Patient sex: M
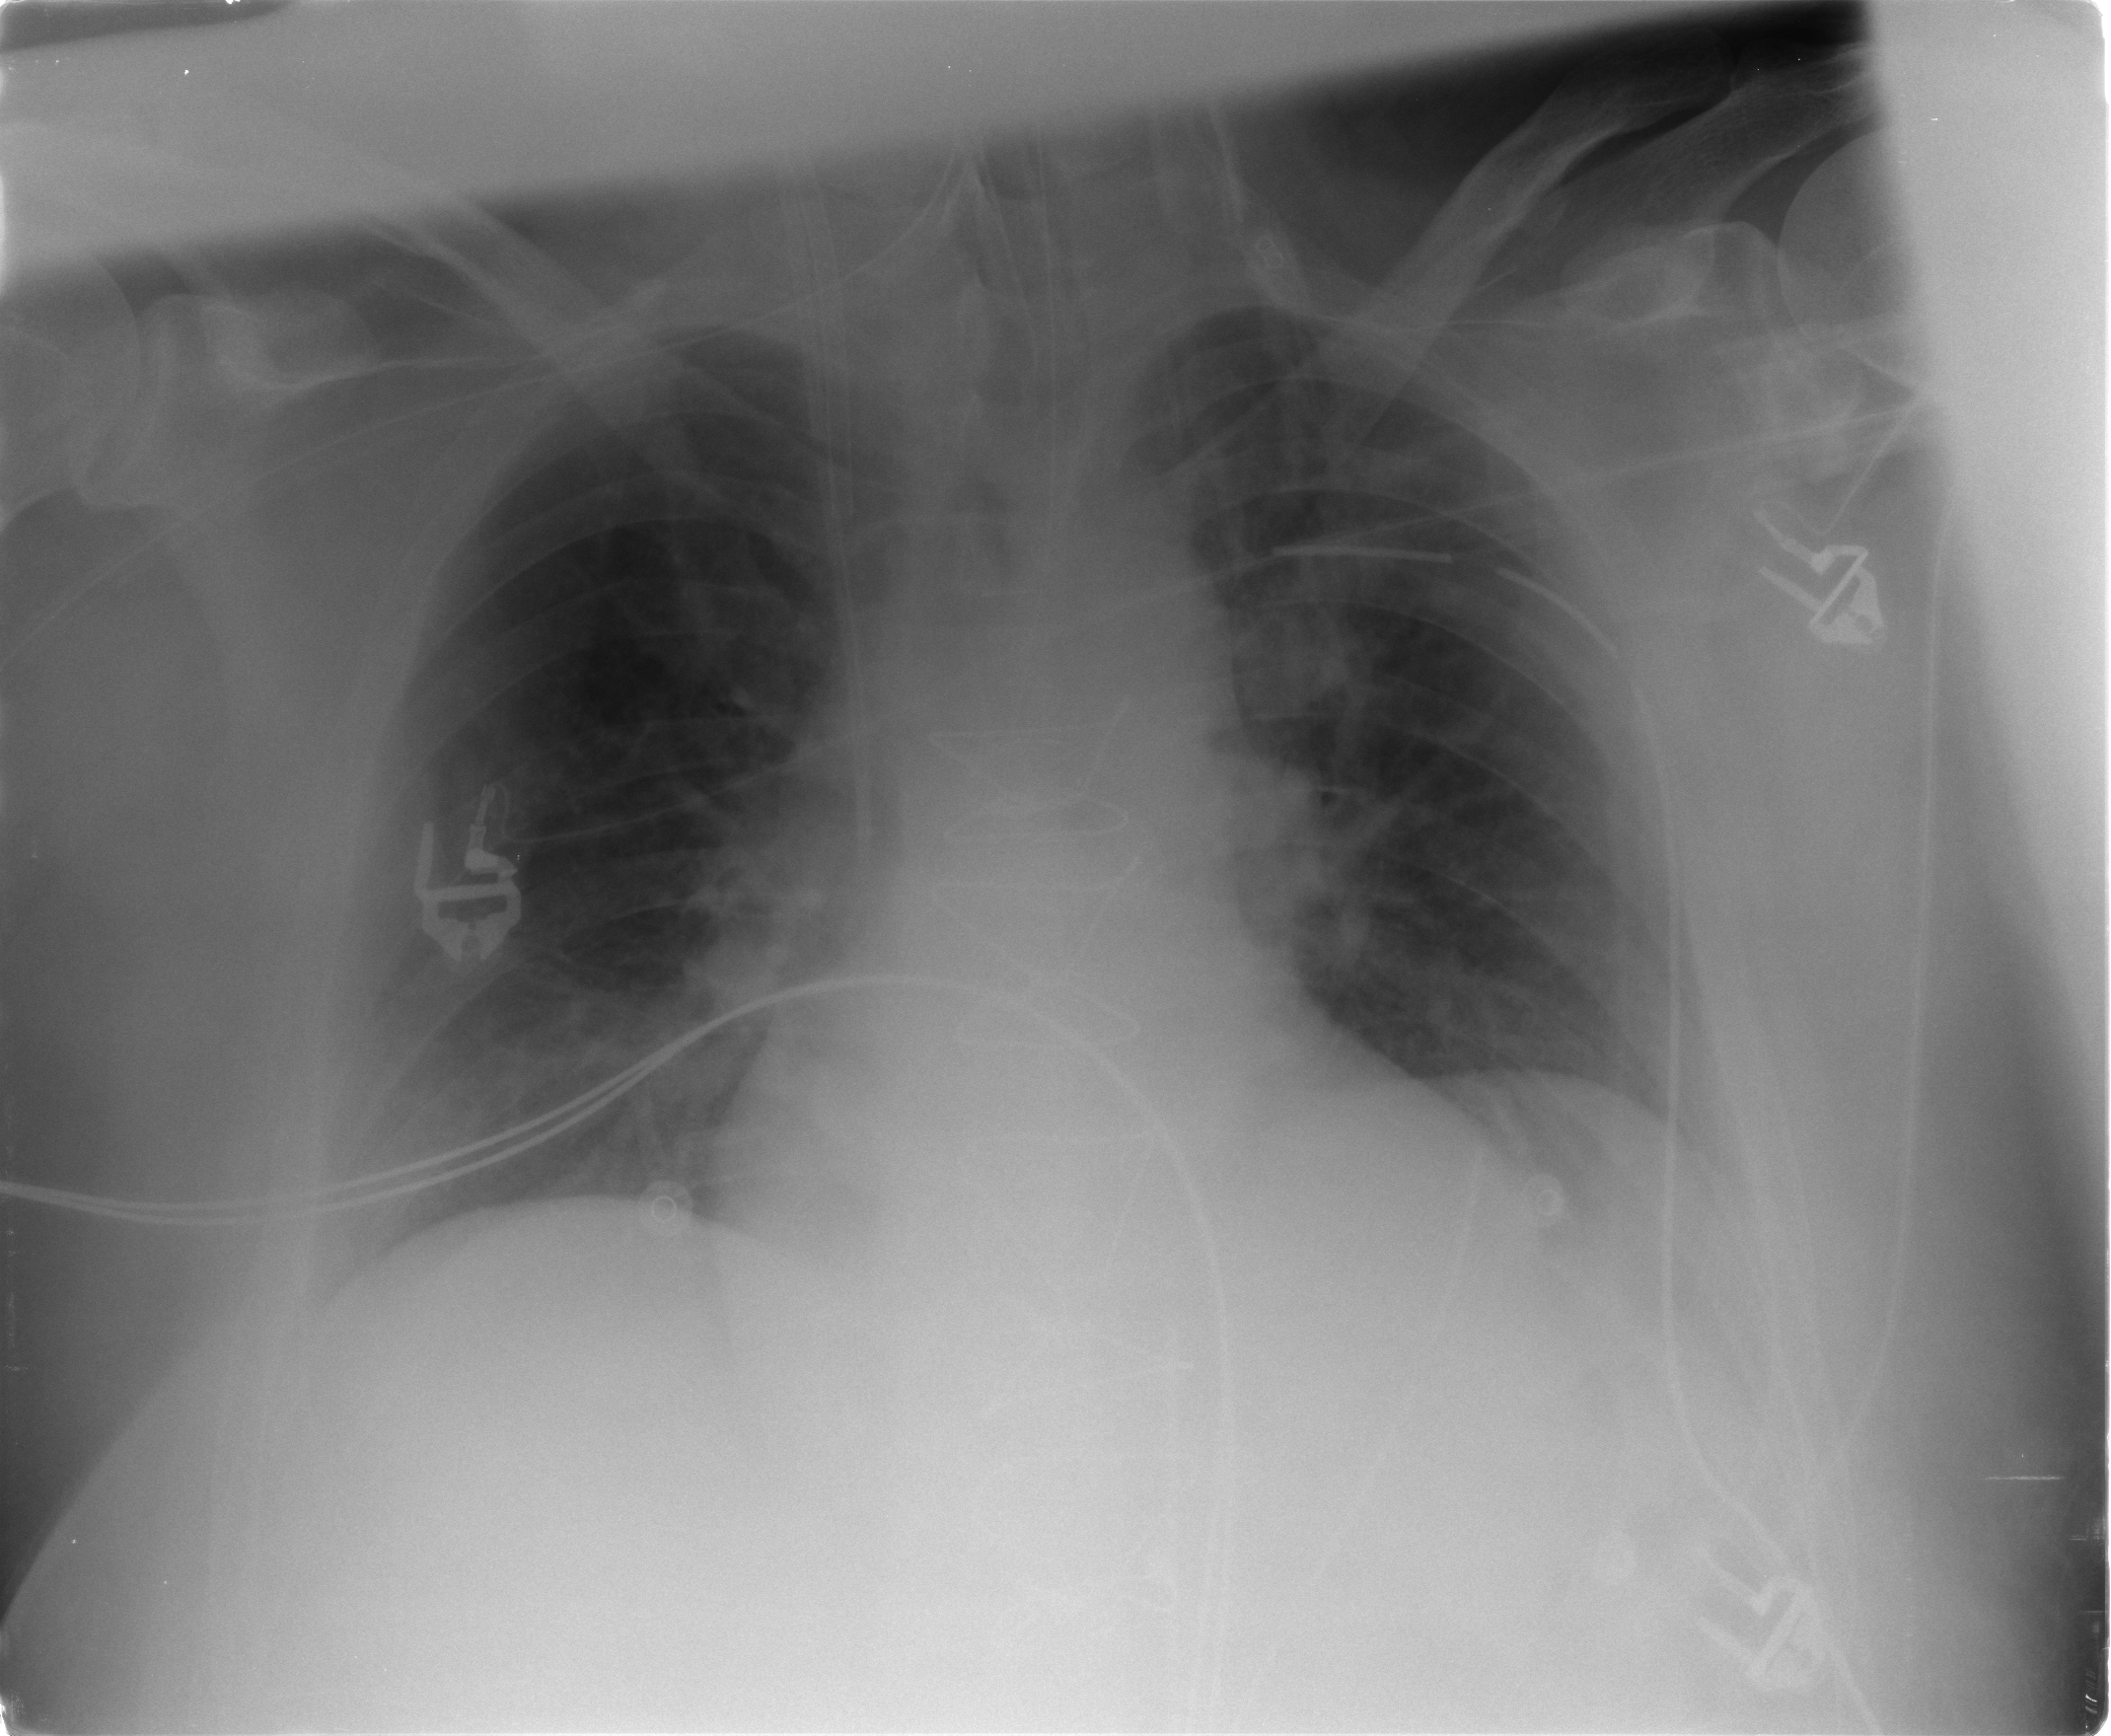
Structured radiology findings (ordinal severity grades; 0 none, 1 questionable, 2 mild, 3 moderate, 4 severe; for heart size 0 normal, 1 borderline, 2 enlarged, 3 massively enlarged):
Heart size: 1
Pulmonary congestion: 2
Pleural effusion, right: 0
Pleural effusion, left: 0
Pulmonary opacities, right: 0
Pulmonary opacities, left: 0
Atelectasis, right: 0
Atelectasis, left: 0